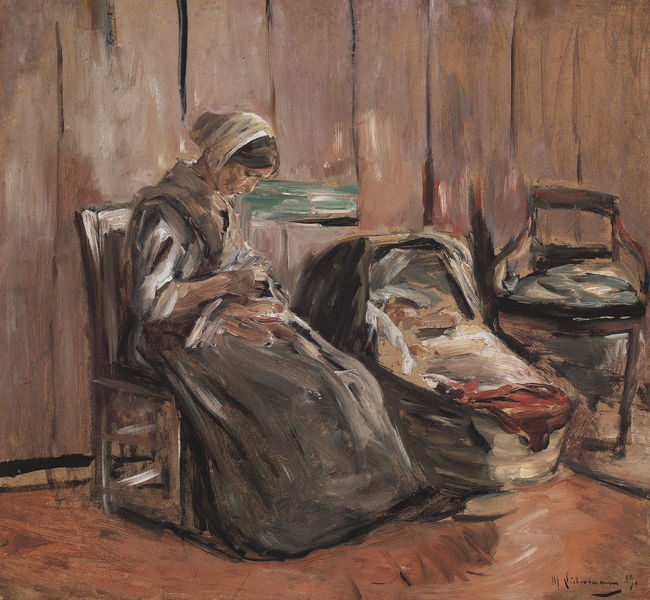
Titel: Frau mit Wiege - Mutter mit Kind in einer Bauernstube
Künstler: Max Liebermann
Institution: Privatbesitz
Schlagwörter: dunkel, gemälde, hand, schlaf, weiß, grob, grün, impressionismus, mädchen, ocker, sitzen, braun, frau, grau, hell, holz, hut, kleid, licht, nase, profil, schwarz, skizze, stuhl, stühle, szene, zimmer, rot, schal, tuch, beige, expressionismus, haube, malerei, rock, wand, arm, gesicht, bildnis, holland, holzstuhl, porträt, rückenlehne, signatur, öl, hütte, boden, interieur, sitzend, decke, kind, mutter, schulter, genre, kopfbedeckung, wellen, armlehne, ecke, schlafen, schlafend, lehne, sitz, moderne, arbeiten, bäuerin, klein, linien, latten, baby, stille, kissen, duktus, einfach, handarbeit, kopftuch, nähen, stricken, glanz, halstuch, stuhllehne, bett, korb, stube, kammer, konzentriert, sticken, bretter, warten, ölfarbe, striche, ärmlich, corinth, amme, füttern, schraffur, leinwand, hausfrau, häubchen, pinsel, liebermann, kleinkind, handwerk, versunken, schultertuch, oker, holzwand, hausarbeit, körbchen, textil, laminat, krippe, säugling, wiege, verschlag, näharbeit, stickerin, bettchen, bay, bescheiden, schälen, häkeln, stuhle, hochstuhl, schlafe, panelen, schlafne, impressinismus, rote decke, wand#, laminaz, lamina, andächhtig